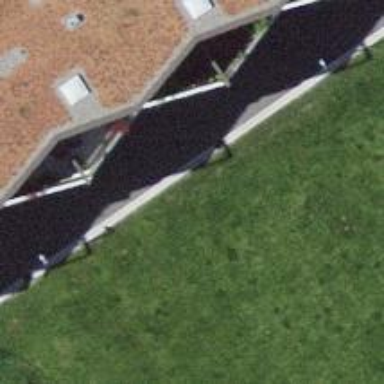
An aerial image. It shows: Path made of paving stones leading through building passage tunnel.